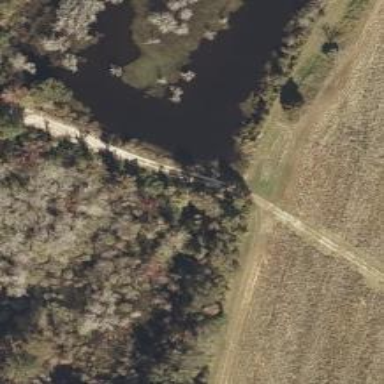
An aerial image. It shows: Dam across waterway.